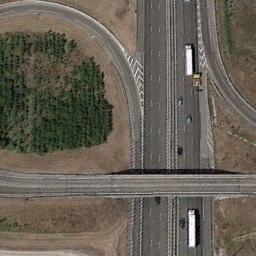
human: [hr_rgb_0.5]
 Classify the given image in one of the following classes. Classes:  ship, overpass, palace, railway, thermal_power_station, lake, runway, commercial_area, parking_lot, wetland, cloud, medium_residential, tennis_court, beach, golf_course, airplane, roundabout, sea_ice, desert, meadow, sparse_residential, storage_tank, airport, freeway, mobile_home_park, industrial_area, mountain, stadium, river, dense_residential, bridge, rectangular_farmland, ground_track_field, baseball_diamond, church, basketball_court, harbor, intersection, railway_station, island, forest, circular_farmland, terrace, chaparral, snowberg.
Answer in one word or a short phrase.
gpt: overpass